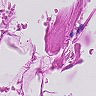
Metastatic tissue present: no